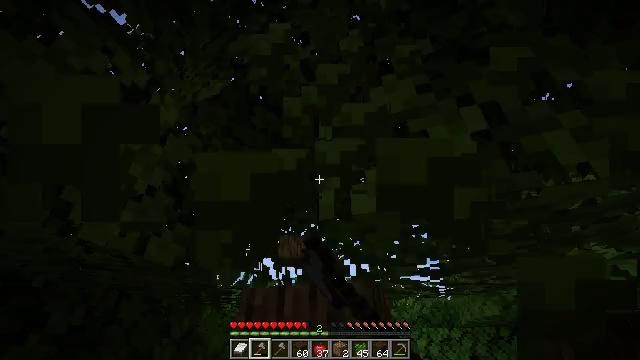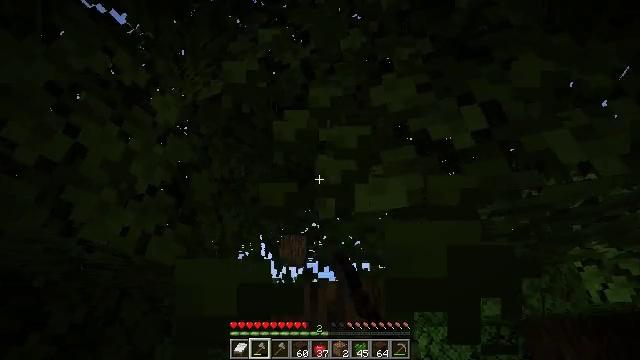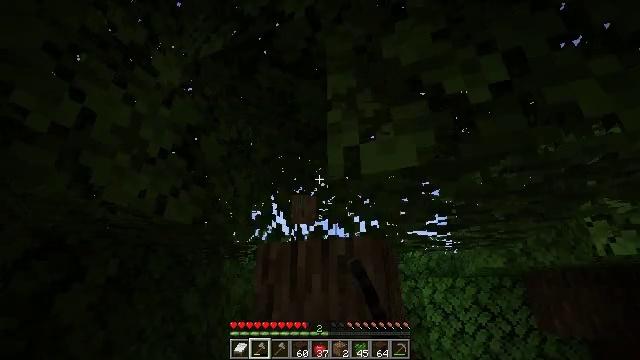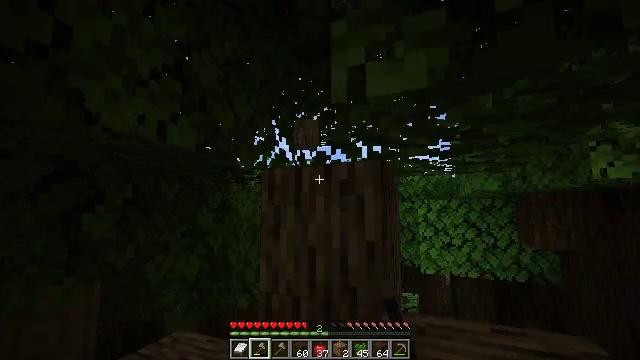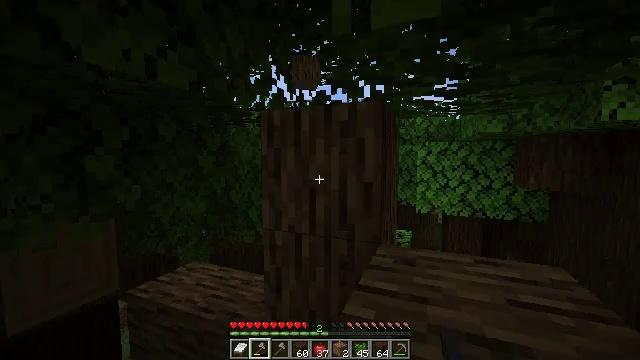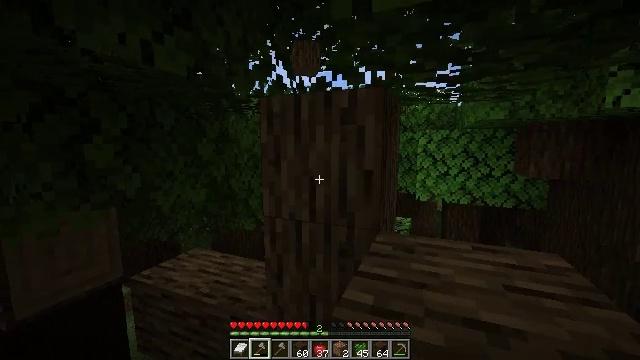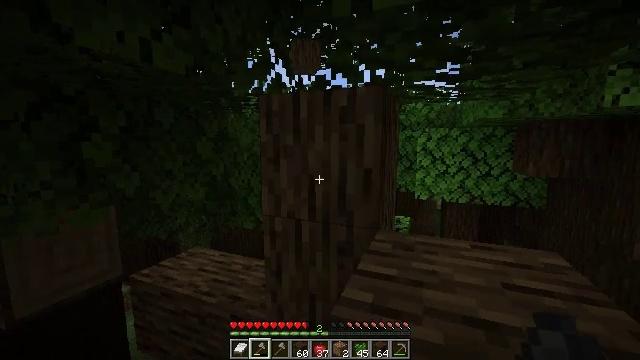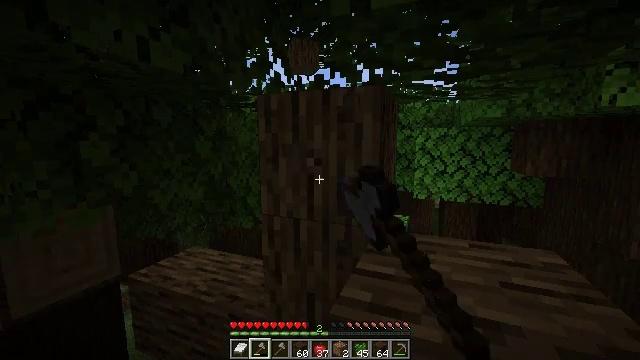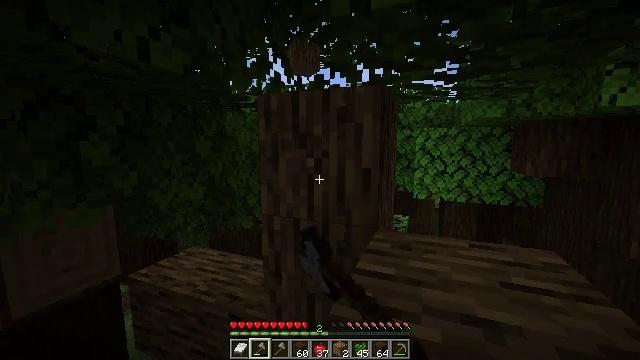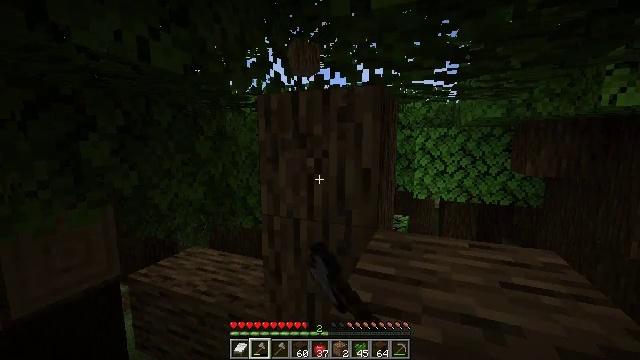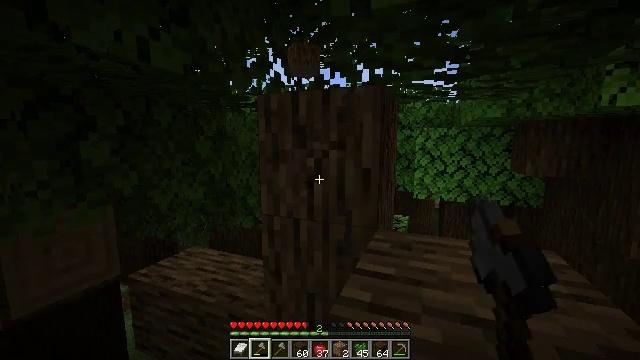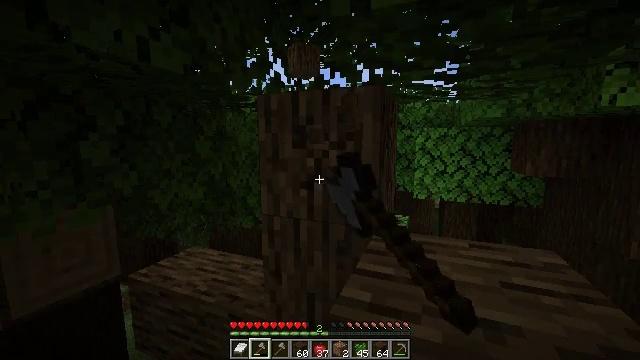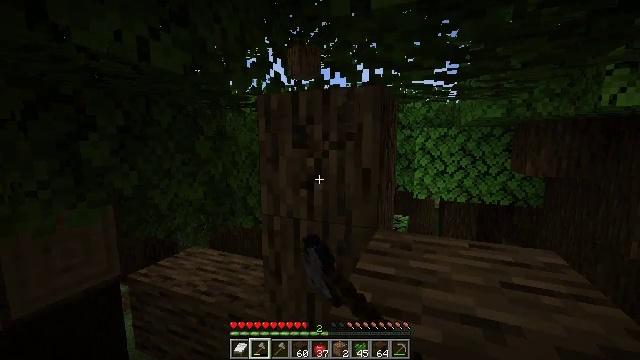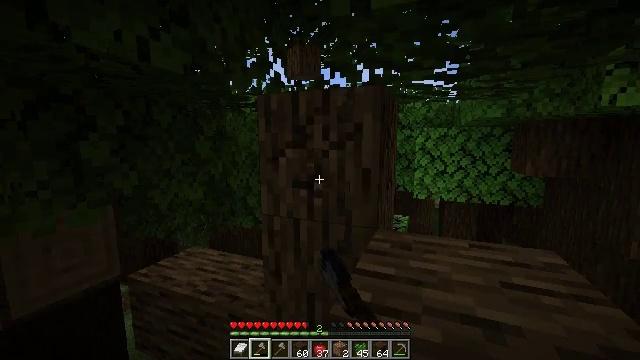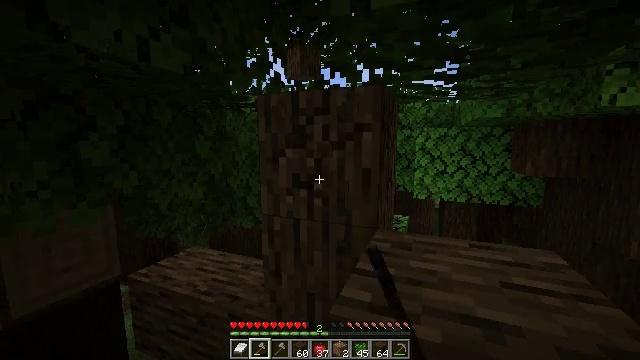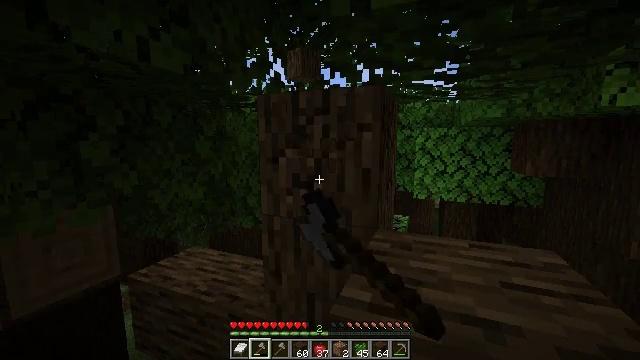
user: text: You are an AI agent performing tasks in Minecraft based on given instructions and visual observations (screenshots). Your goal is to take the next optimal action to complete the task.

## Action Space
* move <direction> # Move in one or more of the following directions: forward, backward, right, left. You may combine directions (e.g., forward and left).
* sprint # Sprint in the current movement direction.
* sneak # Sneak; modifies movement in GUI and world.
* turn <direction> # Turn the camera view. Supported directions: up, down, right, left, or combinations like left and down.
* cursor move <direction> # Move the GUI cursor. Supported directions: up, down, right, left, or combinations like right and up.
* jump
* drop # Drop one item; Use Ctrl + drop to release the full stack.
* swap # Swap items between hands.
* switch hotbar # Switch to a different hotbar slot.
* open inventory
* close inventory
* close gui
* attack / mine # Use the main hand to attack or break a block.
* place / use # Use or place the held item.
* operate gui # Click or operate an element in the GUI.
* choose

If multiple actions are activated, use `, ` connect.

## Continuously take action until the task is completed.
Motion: motion action
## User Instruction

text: Mine the oak log.
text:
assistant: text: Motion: attack / mine
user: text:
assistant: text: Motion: turn left and down
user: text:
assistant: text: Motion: turn down
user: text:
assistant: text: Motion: turn down
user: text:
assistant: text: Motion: turn down
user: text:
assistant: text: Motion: attack / mine
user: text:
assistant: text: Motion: attack / mine
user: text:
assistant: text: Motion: attack / mine
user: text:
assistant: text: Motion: attack / mine
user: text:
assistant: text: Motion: attack / mine
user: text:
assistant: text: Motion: attack / mine
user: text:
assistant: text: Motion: attack / mine
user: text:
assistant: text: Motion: attack / mine
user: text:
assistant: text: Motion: attack / mine
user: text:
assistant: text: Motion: attack / mine
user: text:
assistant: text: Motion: attack / mine
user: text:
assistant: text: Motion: attack / mine
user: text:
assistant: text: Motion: attack / mine
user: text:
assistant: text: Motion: attack / mine
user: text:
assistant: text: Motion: attack / mine
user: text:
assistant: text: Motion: attack / mine
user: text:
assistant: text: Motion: attack / mine
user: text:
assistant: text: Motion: attack / mine
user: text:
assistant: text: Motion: turn down, attack / mine
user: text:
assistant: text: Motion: turn right and down, attack / mine
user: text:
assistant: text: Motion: turn right and down, attack / mine
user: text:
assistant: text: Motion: turn down, attack / mine
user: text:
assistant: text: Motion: attack / mine
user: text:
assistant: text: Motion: attack / mine
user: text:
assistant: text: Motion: attack / mine